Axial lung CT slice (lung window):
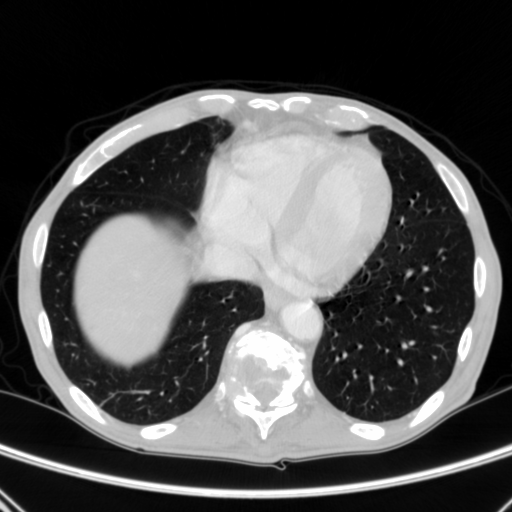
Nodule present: no